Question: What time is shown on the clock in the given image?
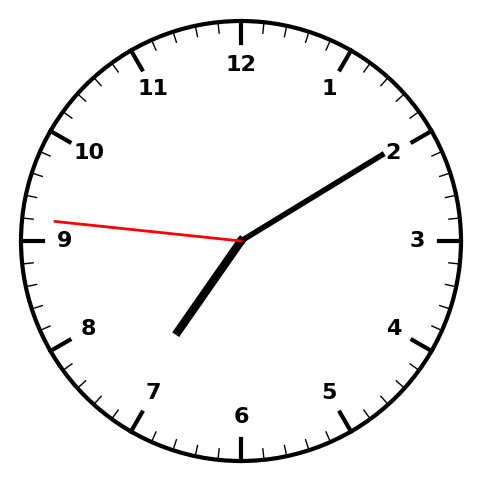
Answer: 07:09:46